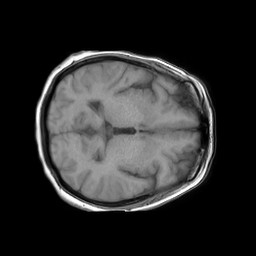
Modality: T1w
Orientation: axial
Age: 44
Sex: female
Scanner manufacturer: philips
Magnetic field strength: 1.5 T
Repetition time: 0.184 s
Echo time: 0.001846 s